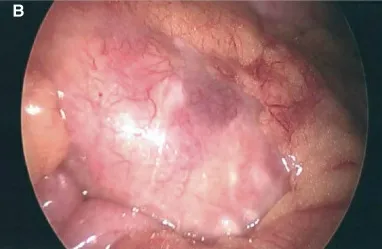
An inflammatory mass in the adjacent colonic mesentery with associated fibrinopurulent exudate.
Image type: medical_photograph (other_medical_photograph)